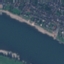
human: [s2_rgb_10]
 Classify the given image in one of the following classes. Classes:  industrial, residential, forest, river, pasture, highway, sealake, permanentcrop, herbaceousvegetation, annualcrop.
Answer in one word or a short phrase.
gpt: River